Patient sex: M
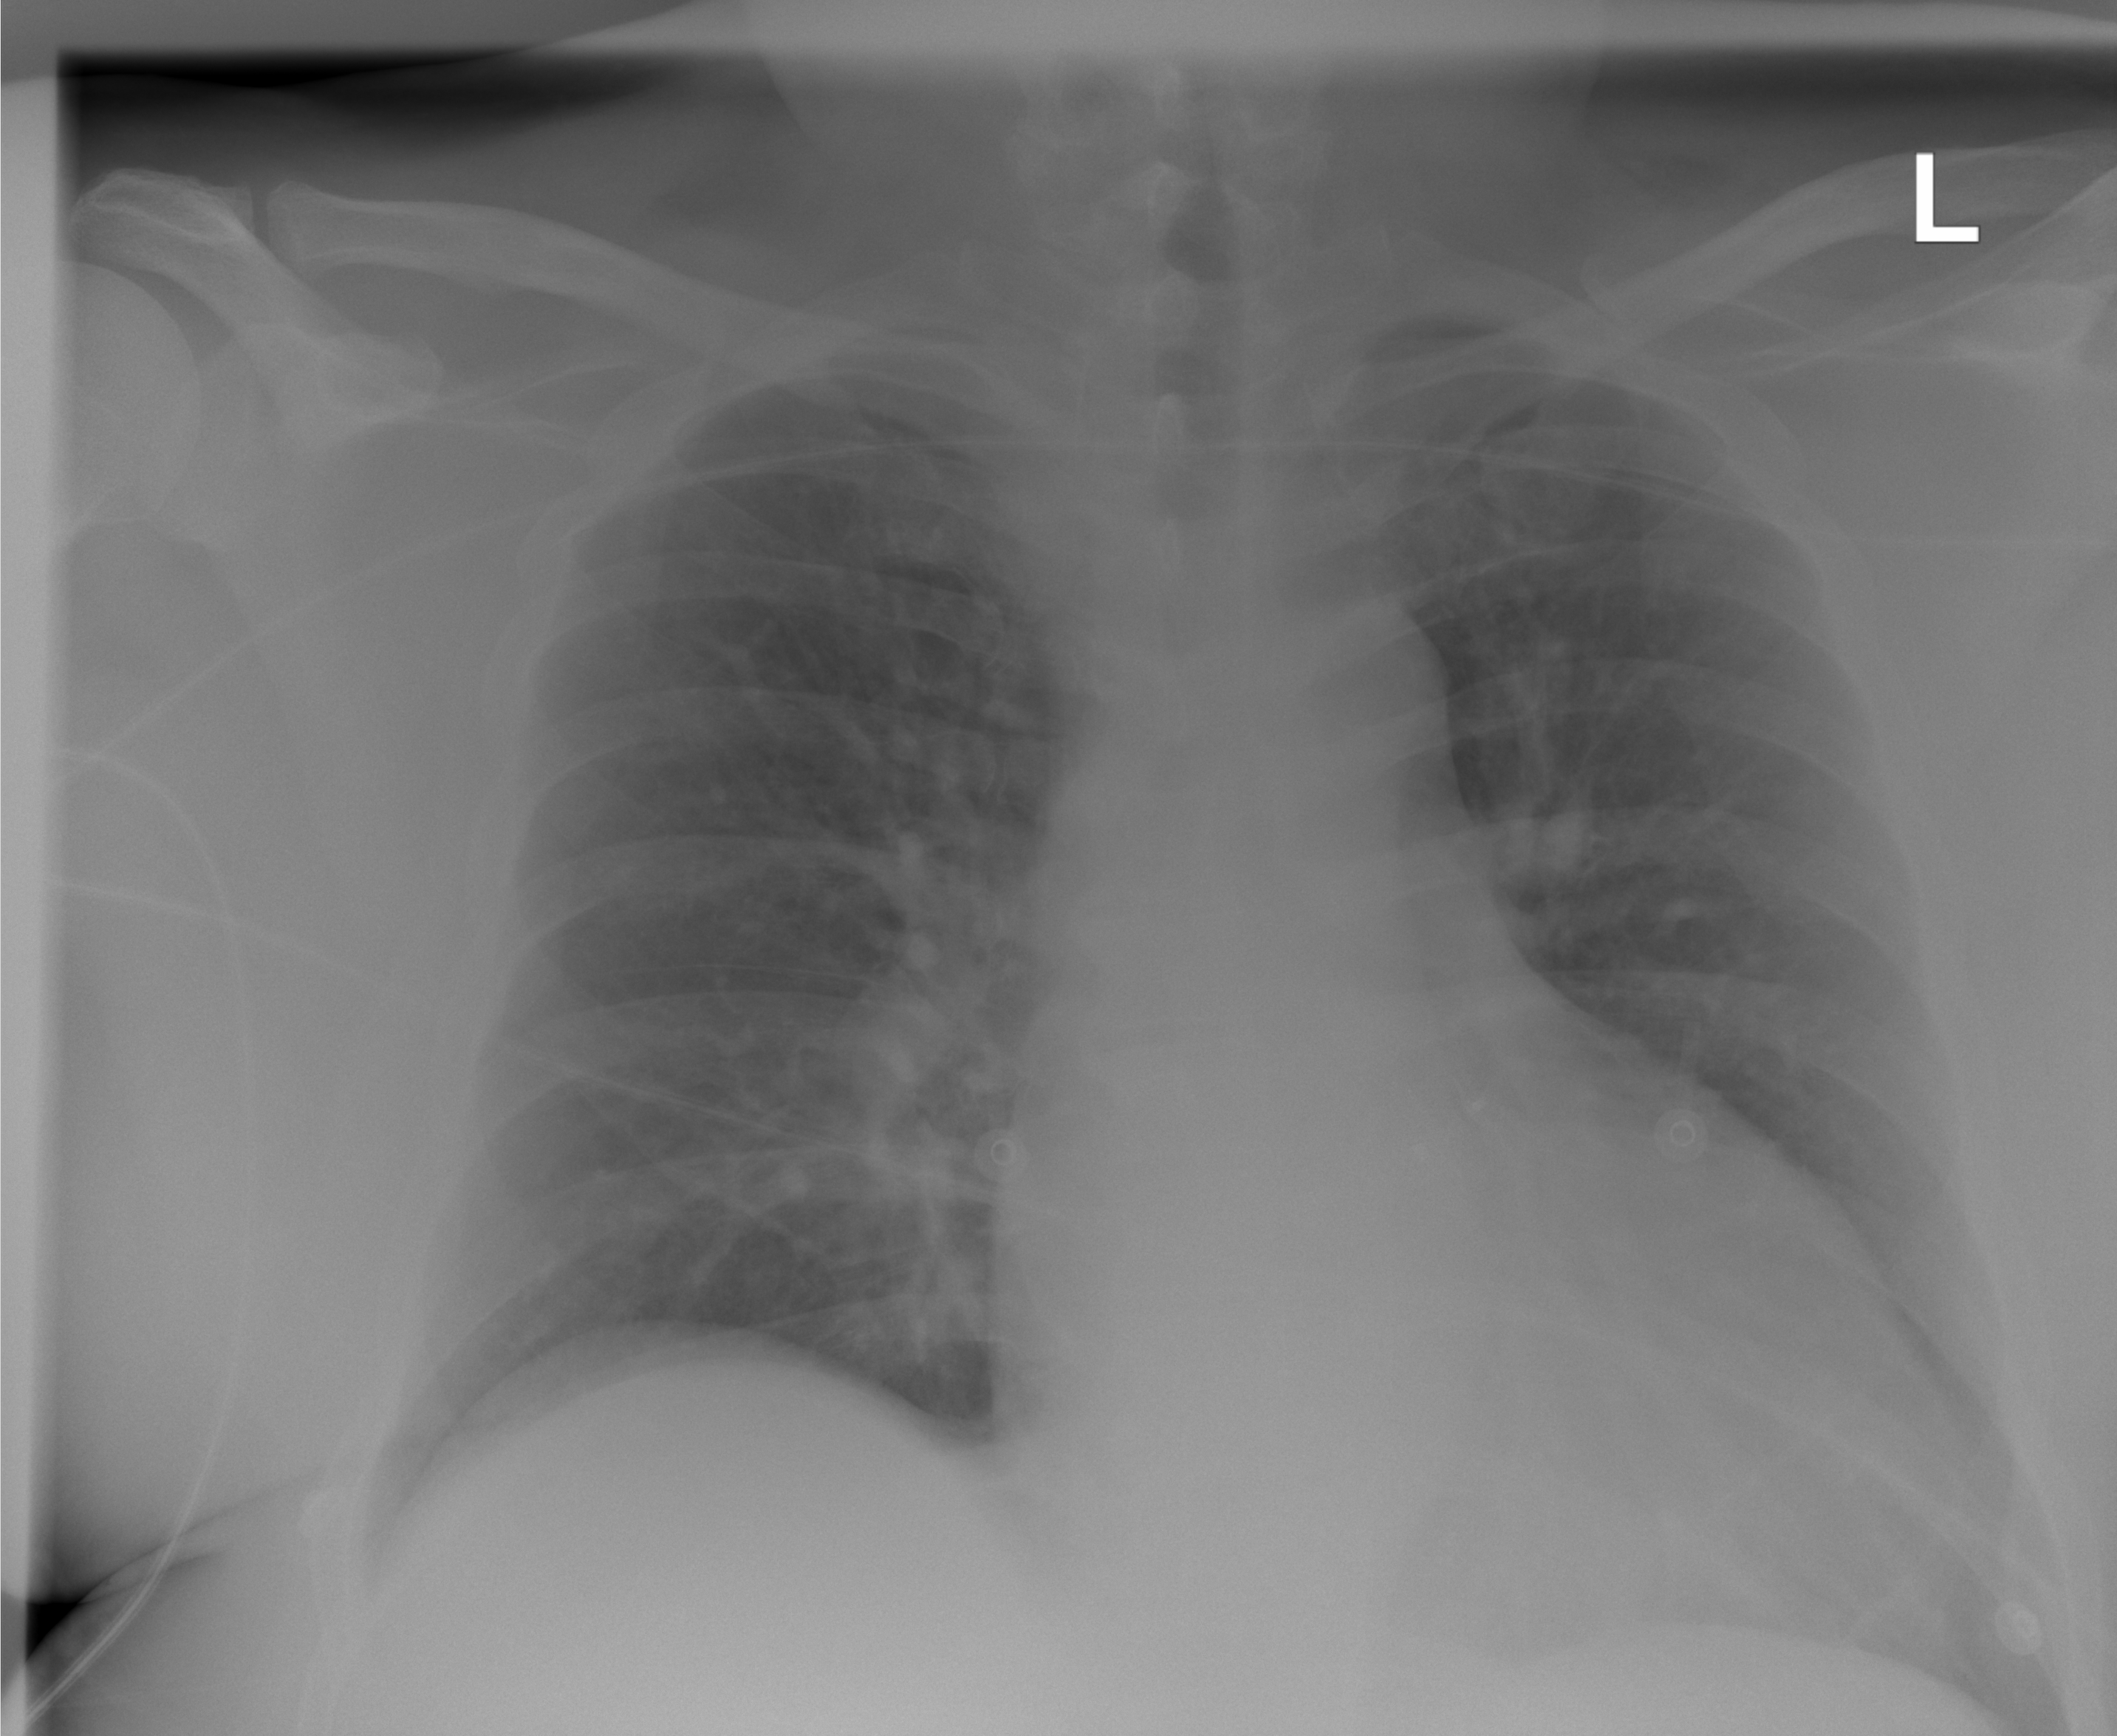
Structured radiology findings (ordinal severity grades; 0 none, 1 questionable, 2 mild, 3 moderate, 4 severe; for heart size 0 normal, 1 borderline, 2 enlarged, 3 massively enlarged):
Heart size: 1
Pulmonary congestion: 0
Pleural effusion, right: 0
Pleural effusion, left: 2
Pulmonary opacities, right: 0
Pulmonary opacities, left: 0
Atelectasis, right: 0
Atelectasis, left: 2